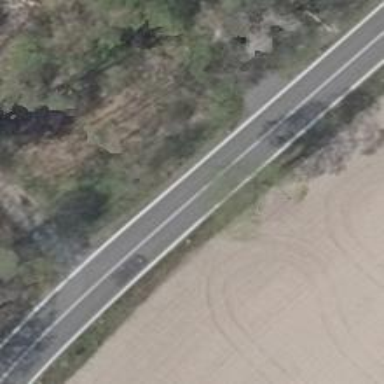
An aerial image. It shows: Secondary road with asphalt surface.